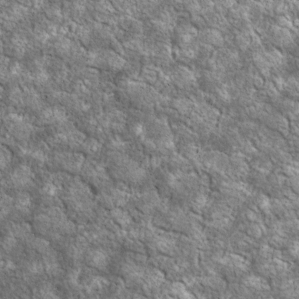
Label: non_frost